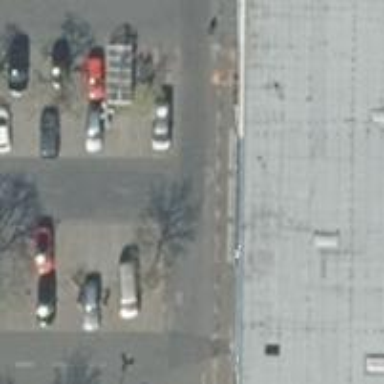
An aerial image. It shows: Parking aisle designated as service road.